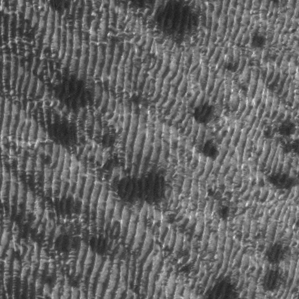
Label: frost